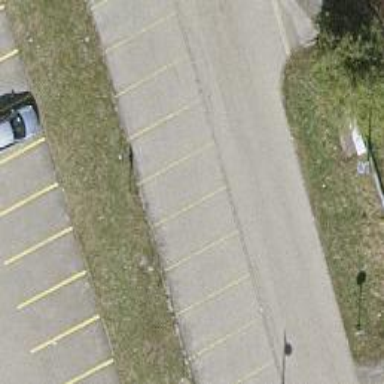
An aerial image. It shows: Street-side parking area.